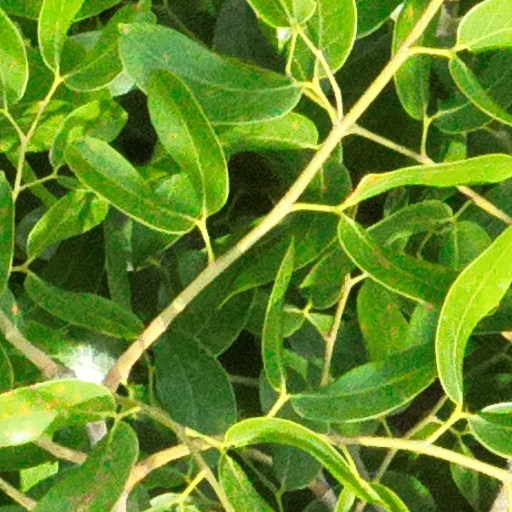
Species: Hymenaea courbaril
GBIF accepted scientific name: Hymenaea courbaril
Crown area (m\u00b2): 181.706